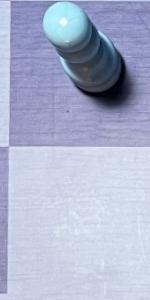
Label: Empty